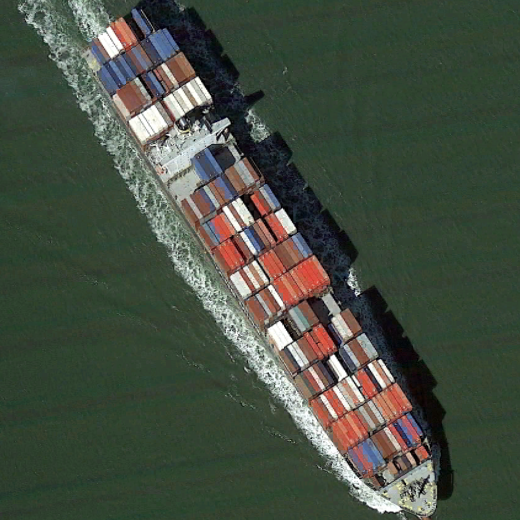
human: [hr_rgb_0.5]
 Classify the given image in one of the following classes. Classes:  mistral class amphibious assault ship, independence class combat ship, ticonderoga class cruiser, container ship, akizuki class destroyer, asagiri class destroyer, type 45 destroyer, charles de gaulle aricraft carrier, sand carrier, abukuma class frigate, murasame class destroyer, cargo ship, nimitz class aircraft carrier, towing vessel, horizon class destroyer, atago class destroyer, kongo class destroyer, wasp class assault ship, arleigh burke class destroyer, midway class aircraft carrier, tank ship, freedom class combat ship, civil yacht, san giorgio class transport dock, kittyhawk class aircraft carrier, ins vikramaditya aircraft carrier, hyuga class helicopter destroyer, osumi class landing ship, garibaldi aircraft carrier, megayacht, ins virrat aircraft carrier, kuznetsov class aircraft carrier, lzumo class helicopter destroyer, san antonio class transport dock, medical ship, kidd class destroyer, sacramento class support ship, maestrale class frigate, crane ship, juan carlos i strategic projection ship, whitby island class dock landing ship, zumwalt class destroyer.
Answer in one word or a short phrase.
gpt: Container ship